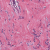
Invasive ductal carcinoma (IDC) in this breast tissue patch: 0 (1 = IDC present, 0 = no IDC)